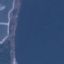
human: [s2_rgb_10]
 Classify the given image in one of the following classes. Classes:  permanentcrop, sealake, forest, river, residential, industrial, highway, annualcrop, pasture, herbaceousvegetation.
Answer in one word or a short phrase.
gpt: SeaLake